Question: I want to return the document to my main class but even using a global variable dosen't work it's because the asynctask didn't finish the job I think is there a solution to get an object form asynctask please ?
I already tried the affectation in the onPostExecute but the object get null if i'm outside the asynctask
this is the class :
'''
private class RequestTask extends AsyncTask<String, Void, Document> {
protected Document doInBackground(String... url) {
try {
HttpClient httpClient = new DefaultHttpClient();
HttpContext localContext = new BasicHttpContext();
HttpPost httpPost = new HttpPost(url[0]);
HttpResponse response = httpClient.execute(httpPost,
localContext);
InputStream in = response.getEntity().getContent();
DocumentBuilder builder = DocumentBuilderFactory.newInstance()
.newDocumentBuilder();
return builder.parse(in);
} catch (IOException e) {
e.printStackTrace();
} catch (ParserConfigurationException e) {
e.printStackTrace();
} catch (SAXException e) {
e.printStackTrace();
}
return null;
}
protected void onPostExecute(Document doc) {
super.onPostExecute(doc);
if (mDirectionListener != null) {
mDirectionListener.onResponse(getStatus(doc), doc,
GoogleDirection.this);
}
}
private String getStatus(Document doc) {
NodeList nl1 = doc.getElementsByTagName("status");
Node node1 = nl1.item(0);
if (isLogging) {
Log.i("GoogleDirection", "Status : " + node1.getTextContent());
}
return node1.getTextContent();
}
}
'''
I tried so much solution and no one of them works ... please help me !
Some errors I get :

The structure of my code :
ClassMain , Class GoogleDirection and innerClass is the asynctask
This is my first class that contain an inner class (Asynctask)
package com.example.busmapsproject.app;
'''
import android.annotation.SuppressLint;
import android.content.Context;
import android.os.AsyncTask;
import android.util.DisplayMetrics;
import android.util.Log;
import com.google.android.gms.maps.model.LatLng;
import com.google.android.gms.maps.model.PolylineOptions;
import org.apache.http.HttpResponse;
import org.apache.http.client.HttpClient;
import org.apache.http.client.methods.HttpPost;
import org.apache.http.impl.client.DefaultHttpClient;
import org.apache.http.protocol.BasicHttpContext;
import org.apache.http.protocol.HttpContext;
import org.w3c.dom.Document;
import org.w3c.dom.Node;
import org.w3c.dom.NodeList;
import org.xml.sax.SAXException;
import java.io.IOException;
import java.io.InputStream;
import java.util.ArrayList;
import javax.xml.parsers.DocumentBuilder;
import javax.xml.parsers.DocumentBuilderFactory;
import javax.xml.parsers.ParserConfigurationException;
@SuppressLint("NewApi")
public class GoogleDirection {
public final static String MODE_WALKING = "walking";
private OnDirectionResponseListener mDirectionListener = null;
private boolean isLogging = false;
private Context myContext = null;
private Document test;
public GoogleDirection(Context context) {
myContext = context;
}
public String request(LatLng start, LatLng end, String mode) {
final String url = "http://maps.googleapis.com/maps/api/directions/xml?" +
"origin=" + start.latitude + "," + start.longitude +
"&destination=" + end.latitude + "," + end.longitude +
"&sensor=false&units=metric&mode=" + mode;
if (isLogging) {
//Display information in logcat (report success)
Log.i("GoogleDirection", "URL : " + url);
}
new RequestTask().execute(url);
return url;
}
public void setLogging(boolean state) {
isLogging = state;
}
public String getStatus(Document doc) {
NodeList nl1 = doc.getElementsByTagName("status");
Node node1 = nl1.item(0);
if (isLogging) {
Log.i("GoogleDirection", "Status : " + node1.getTextContent());
}
return node1.getTextContent();
}
public String[] getDurationText(Document doc) {
NodeList nl1 = doc.getElementsByTagName("duration");
String[] arr_str = new String[nl1.getLength() - 1];
for (int i = 0; i < (nl1.getLength() - 1); i++) {
Node node1 = nl1.item(i);
NodeList nl2 = node1.getChildNodes(); //Return child of a node (Duration have text and value)
Node node2 = nl2.item(getNodeIndex(nl2, "text"));
arr_str[i] = node2.getTextContent();
if (isLogging) {
Log.i("GoogleDirection",
"DurationText : " + node2.getTextContent());
}
}
return arr_str;
}
public int[] getDurationValue(Document doc) {
NodeList nl1 = doc.getElementsByTagName("duration");
int[] arr_int = new int[nl1.getLength() - 1];
for (int i = 0; i < (nl1.getLength() - 1); i++) {
Node node1 = nl1.item(i);
NodeList nl2 = node1.getChildNodes();
Node node2 = nl2.item(getNodeIndex(nl2, "value"));
arr_int[i] = Integer.parseInt(node2.getTextContent());
if (isLogging) {
Log.i("GoogleDirection", "Duration : " +
node2.getTextContent());
}
}
return arr_int;
}
public String getTotalDurationText(Document doc) {
NodeList nl1 = doc.getElementsByTagName("duration");
Node node1 = nl1.item(nl1.getLength() - 1);
NodeList nl2 = node1.getChildNodes();
Node node2 = nl2.item(getNodeIndex(nl2, "text"));
if (isLogging) {
Log.i("GoogleDirection", "TotalDuration : " +
node2.getTextContent());
}
return node2.getTextContent();
}
public int getTotalDurationValue(Document doc) {
NodeList nl1 = doc.getElementsByTagName("duration");
Node node1 = nl1.item(nl1.getLength() - 1);
NodeList nl2 = node1.getChildNodes();
Node node2 = nl2.item(getNodeIndex(nl2, "value"));
if (isLogging) {
Log.i("GoogleDirection", "TotalDuration : " +
node2.getTextContent());
}
return Integer.parseInt(node2.getTextContent());
}
public String[] getDistanceText(Document doc) {
NodeList nl1 = doc.getElementsByTagName("distance");
String[] arr_str = new String[nl1.getLength() - 1];
for (int i = 0; i < (nl1.getLength() - 1); i++) {
Node node1 = nl1.item(i);
NodeList nl2 = node1.getChildNodes();
Node node2 = nl2.item(getNodeIndex(nl2, "text"));
arr_str[i] = node2.getTextContent();
if (isLogging) {
Log.i("GoogleDirection",
"DurationText : " + node2.getTextContent());
}
}
return arr_str;
}
public int[] getDistanceValue(Document doc) {
NodeList nl1 = doc.getElementsByTagName("distance");
int[] arr_int = new int[nl1.getLength() - 1];
for (int i = 0; i < (nl1.getLength() - 1); i++) {
Node node1 = nl1.item(i);
NodeList nl2 = node1.getChildNodes();
Node node2 = nl2.item(getNodeIndex(nl2, "value"));
arr_int[i] = Integer.parseInt(node2.getTextContent());
if (isLogging) {
Log.i("GoogleDirection", "Duration : " +
node2.getTextContent());
}
}
return arr_int;
}
public String getTotalDistanceText(Document doc) {
NodeList nl1 = doc.getElementsByTagName("distance");
Node node1 = nl1.item(nl1.getLength() - 1);
NodeList nl2 = node1.getChildNodes();
Node node2 = nl2.item(getNodeIndex(nl2, "text"));
if (isLogging) {
Log.i("GoogleDirection", "TotalDuration : " +
node2.getTextContent());
}
return node2.getTextContent();
}
public int getTotalDistanceValue(Document doc) {
NodeList nl1 = doc.getElementsByTagName("distance");
Node node1 = nl1.item(nl1.getLength() - 1);
NodeList nl2 = node1.getChildNodes();
Node node2 = nl2.item(getNodeIndex(nl2, "value"));
if (isLogging) {
Log.i("GoogleDirection", "TotalDuration : " +
node2.getTextContent());
}
return Integer.parseInt(node2.getTextContent());
}
public String getStartAddress(Document doc) {
NodeList nl1 = doc.getElementsByTagName("start_address");
Node node1 = nl1.item(0);
if (isLogging) {
Log.i("GoogleDirection", "StartAddress : " +
node1.getTextContent());
}
return node1.getTextContent();
}
public String getEndAddress(Document doc) {
NodeList nl1 = doc.getElementsByTagName("end_address");
Node node1 = nl1.item(0);
if (isLogging) {
Log.i("GoogleDirection", "StartAddress : " +
node1.getTextContent());
}
return node1.getTextContent();
}
public String getCopyRights(Document doc) {
NodeList nl1 = doc.getElementsByTagName("copyrights");
Node node1 = nl1.item(0);
if (isLogging) {
Log.i("GoogleDirection", "CopyRights : " + node1.getTextContent());
}
return node1.getTextContent();
}
public ArrayList<LatLng> getDirection(Document doc) {
NodeList nl1;
NodeList nl2;
NodeList nl3;
ArrayList<LatLng> listGeopoints = new ArrayList<LatLng>();
nl1 = doc.getElementsByTagName("step");
if (nl1.getLength() > 0) {
for (int i = 0; i < nl1.getLength(); i++) {
Node node1 = nl1.item(i);
nl2 = node1.getChildNodes();
Node locationNode = nl2.item(getNodeIndex(nl2, "start_location"));
nl3 = locationNode.getChildNodes();
Node latNode = nl3.item(getNodeIndex(nl3, "lat"));
double lat = Double.parseDouble(latNode.getTextContent());
Node lngNode = nl3.item(getNodeIndex(nl3, "lng"));
double lng = Double.parseDouble(lngNode.getTextContent());
listGeopoints.add(new LatLng(lat, lng));
locationNode = nl2.item(getNodeIndex(nl2, "polyline"));
nl3 = locationNode.getChildNodes();
latNode = nl3.item(getNodeIndex(nl3, "points"));
ArrayList<LatLng> arr = decodePoly(latNode.getTextContent());
for (int j = 0; j < arr.size(); j++) {
listGeopoints.add(new LatLng(arr.get(j).latitude,
arr.get(j).longitude));
}
locationNode = nl2.item(getNodeIndex(nl2, "end_location"));
nl3 = locationNode.getChildNodes();
latNode = nl3.item(getNodeIndex(nl3, "lat"));
lat = Double.parseDouble(latNode.getTextContent());
lngNode = nl3.item(getNodeIndex(nl3, "lng"));
lng = Double.parseDouble(lngNode.getTextContent());
listGeopoints.add(new LatLng(lat, lng));
}
}
return listGeopoints;
}
public ArrayList<LatLng> getSection(Document doc) {
NodeList nl1;
NodeList nl2;
NodeList nl3;
ArrayList<LatLng> listGeopoints = new ArrayList<LatLng>();
nl1 = doc.getElementsByTagName("step");
if (nl1.getLength() > 0) {
for (int i = 0; i < nl1.getLength(); i++) {
Node node1 = nl1.item(i);
nl2 = node1.getChildNodes();
Node locationNode = nl2.item(getNodeIndex(nl2, "end_location"));
nl3 = locationNode.getChildNodes();
Node latNode = nl3.item(getNodeIndex(nl3, "lat"));
double lat = Double.parseDouble(latNode.getTextContent());
Node lngNode = nl3.item(getNodeIndex(nl3, "lng"));
double lng = Double.parseDouble(lngNode.getTextContent());
listGeopoints.add(new LatLng(lat, lng));
}
}
return listGeopoints;
}
public PolylineOptions getPolyline(Document doc, int width, int color) {
ArrayList<LatLng> arr_pos = getDirection(doc);
PolylineOptions rectLine = new PolylineOptions().width(dpToPx(width))
.color(color);
for (int i = 0; i < arr_pos.size(); i++)
rectLine.add(arr_pos.get(i));
return rectLine;
}
private int getNodeIndex(NodeList nl, String nodename) {
for (int i = 0; i < nl.getLength(); i++) {
if (nl.item(i).getNodeName().equals(nodename)) {
return i;
}
}
return -1;
}
private ArrayList<LatLng> decodePoly(String encoded) {
ArrayList<LatLng> poly = new ArrayList<LatLng>();
int index = 0;
int len = encoded.length();
int lat = 0;
int lng = 0;
while (index < len) {
int b;
int shift = 0;
int result = 0;
do {
b = encoded.charAt(index++) - 63;
result |= ((b & 0x1f) << shift);
shift += 5;
} while (b >= 0x20);
int dlat = (((result & 1) != 0) ? (~(result >> 1)) : (result >> 1));
lat += dlat;
shift = 0;
result = 0;
do {
b = encoded.charAt(index++) - 63;
result |= ((b & 0x1f) << shift);
shift += 5;
} while (b >= 0x20);
int dlng = (((result & 1) != 0) ? (~(result >> 1)) : (result >> 1));
lng += dlng;
LatLng position = new LatLng((double) lat / 1E5, (double) lng / 1E5);
poly.add(position);
}
return poly;
}
//Convert dp to pixel
private int dpToPx(int dp) {
DisplayMetrics displayMetrics = myContext.getResources()
.getDisplayMetrics();
int px = Math.round(dp * (displayMetrics.xdpi / DisplayMetrics.DENSITY_DEFAULT));
return px;
}
public void setOnDirectionResponseListener(
OnDirectionResponseListener listener) {
mDirectionListener = listener;
}
public interface OnDirectionResponseListener {
public void onResponse(String status, Document doc, GoogleDirection gd);
}
private class RequestTask extends AsyncTask<String, Void, Document> {
protected Document doInBackground(String... url) {
try {
HttpClient httpClient = new DefaultHttpClient();
HttpContext localContext = new BasicHttpContext();
HttpPost httpPost = new HttpPost(url[0]);
HttpResponse response = httpClient.execute(httpPost,
localContext);
InputStream in = response.getEntity().getContent();
DocumentBuilder builder = DocumentBuilderFactory.newInstance()
.newDocumentBuilder();
return builder.parse(in);
} catch (IOException e) {
e.printStackTrace();
} catch (ParserConfigurationException e) {
e.printStackTrace();
} catch (SAXException e) {
e.printStackTrace();
}
return null;
}
protected void onPostExecute(Document doc) {
super.onPostExecute(doc);
if (mDirectionListener != null) {
mDirectionListener.onResponse(getStatus(doc), doc,
GoogleDirection.this);
}
}
private String getStatus(Document doc) {
NodeList nl1 = doc.getElementsByTagName("status");
Node node1 = nl1.item(0);
if (isLogging) {
Log.i("GoogleDirection", "Status : " + node1.getTextContent());
}
return node1.getTextContent();
}
}
}
'''
and this is my main class :
import android.graphics.Color;
import android.os.Bundle;
import android.support.v4.app.FragmentActivity;
'''
import com.google.android.gms.maps.GoogleMap;
import com.google.android.gms.maps.SupportMapFragment;
import com.google.android.gms.maps.model.BitmapDescriptorFactory;
import com.google.android.gms.maps.model.LatLng;
import com.google.android.gms.maps.model.MarkerOptions;
import org.w3c.dom.Document;
public class MapsActivity extends FragmentActivity {
private GoogleMap mMap; // Might be null if Google Play services APK is not available.
private GoogleDirection gd;
private LatLng Arret=new LatLng(30.413647, -9.555608);
@Override
protected void onCreate(Bundle savedInstanceState) {
super.onCreate(savedInstanceState);
setContentView(R.layout.activity_maps);
gd = new GoogleDirection(this);
setUpMapIfNeeded();
}
@Override
protected void onResume() {
super.onResume();
setUpMapIfNeeded();
}
/**
* Sets up the map if it is possible to do so (i.e., the Google Play services APK is correctly
* installed) and the map has not already been instantiated.. This will ensure that we only ever
* call {@link #setUpMap()} once when {@link #mMap} is not null.
* <p>
* If it isn't installed {@link SupportMapFragment} (and
* {@link com.google.android.gms.maps.MapView MapView}) will show a prompt for the user to
* install/update the Google Play services APK on their device.
* <p>
* A user can return to this FragmentActivity after following the prompt and correctly
* installing/updating/enabling the Google Play services. Since the FragmentActivity may not
* have been completely destroyed during this process (it is likely that it would only be
* stopped or paused), {@link #onCreate(Bundle)} may not be called again so we should call this
* method in {@link #onResume()} to guarantee that it will be called.
*/
private void setUpMapIfNeeded() {
// Do a null check to confirm that we have not already instantiated the map.
if (mMap == null) {
// Try to obtain the map from the SupportMapFragment.
mMap = ((SupportMapFragment) getSupportFragmentManager().findFragmentById(R.id.map))
.getMap();
mMap.setMyLocationEnabled(true);
// Check if we were successful in obtaining the map.
if (mMap != null) {
setUpMap();
}
}
}
/**
* This is where we can add markers or lines, add listeners or move the camera. In this case, we
* just add a marker near Africa.
* <p>
* This should only be called once and when we are sure that {@link #mMap} is not null.
*/
private void setUpMap() {
MyLocation loc=new MyLocation(this);
mMap.addMarker(new MarkerOptions().position(new LatLng(loc.getLatitude(),loc.getLongitude()))
.icon(BitmapDescriptorFactory.defaultMarker(
BitmapDescriptorFactory.HUE_BLUE)));
mMap.addMarker(new MarkerOptions().position(Arret)
.icon(BitmapDescriptorFactory.defaultMarker(
BitmapDescriptorFactory.HUE_BLUE)));
gd.setOnDirectionResponseListener(new GoogleDirection.OnDirectionResponseListener() {
@Override
public void onResponse(String status, Document doc, GoogleDirection gd) {
mMap.addPolyline(gd.getPolyline(doc, 3, Color.RED));
gd.getTotalDurationValue(doc);
}
});
gd.setLogging(true);
//LatLng test=new LatLng((loc.getLatitude()+0.1f),(loc.getLongitude()+0.5f));
gd.request(new LatLng(loc.getLatitude(),loc.getLongitude()), Arret , GoogleDirection.MODE_WALKING);
}
}
'''
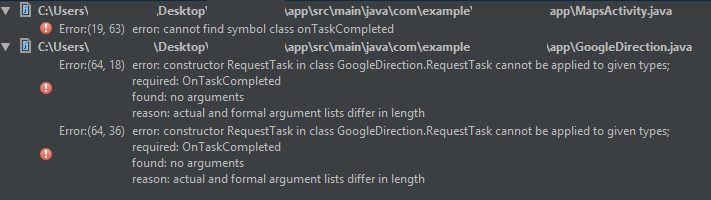
Answer: Use a Listener Listener for that. Example in 2 minutes.
Use an Interface like:
'''
public interface OnTaskCompleted{
void onTaskCompleted(Document doc);
}
'''
Extend your Activity with this Interface:
'''
public YourActivity implements OnTaskCompleted{
//your Activity
}
'''
Let the AsyncTask send an information when it's done.
'''
public YourTask extends AsyncTask<Object,Object,Object>{
private OnTaskCompleted listener;
// all your stuff
public YourTask(OnTaskCompleted listener){
this.listener=listener;
}
protected void onPostExecute(Object o){
listener.onTaskCompleted(doc);
}
}
'''
Now you implement the onTaskCompleted in your activity and handle the Document which has been given by the asynctask.